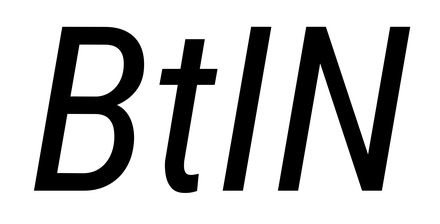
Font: Roboto-Italic_Condensed_Italic